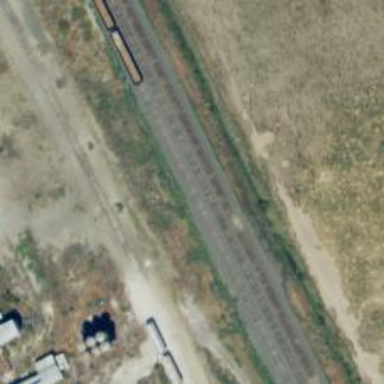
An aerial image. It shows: Railway yard.